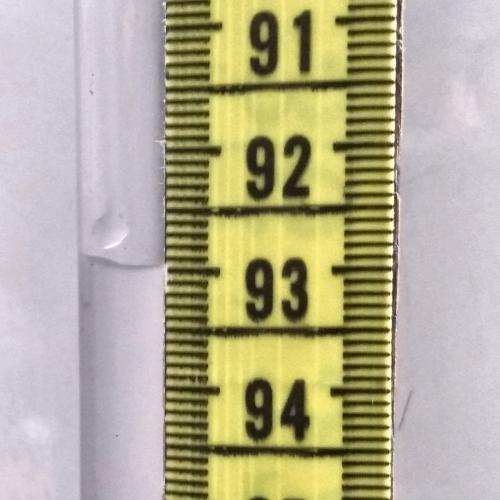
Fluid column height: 93.0 cm